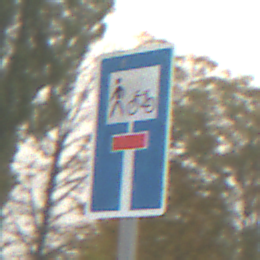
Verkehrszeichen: SackgasseRadverkehrFussgaengerDurchlaessig
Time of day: MorningAfternoon
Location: Outdoor (Suburban)
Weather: Overcast
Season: NotSpecified
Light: Natural